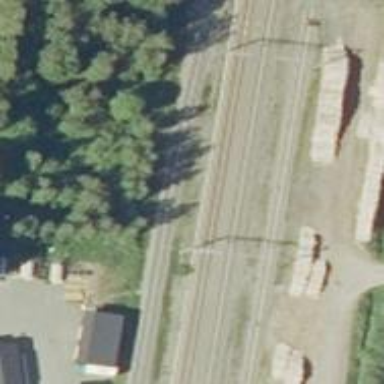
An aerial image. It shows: Rail siding with electrified contact lines for trains.